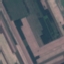
Land use / land cover class: AnnualCrop